Question: I am fetching the data from the DAO to the GUI level.
When I want to load the Table I get an empty table only with the right row count of the clicked db symbol:

To load the elements I use:
'''
playlistTable.addMouseListener(new MouseAdapter() {
public void mouseClicked(MouseEvent e) {
if (e.getClickCount() == 1) {
JTable target = (JTable)e.getSource();
int row = target.getSelectedRow();
playlistTableModel.setPlaylists(playlistService.getMoviesOfPlaylist(row));
}
'''
Why is the Table empty?
Table model code:
'''
public class PlaylistTableModel extends AbstractTableModel {
/**
* Generated UID
*/
private static final long serialVersionUID = 9058516120594137393L;
/**
* List of playlist to be shown
*/
private List<Playlist> playlist;
public PlaylistTableModel(List<Playlist> playlist){
this.playlist=playlist;
}
public int getColumnCount() {
return 1;
}
public int getRowCount() {
return playlist.size();
}
public Object getValueAt(int arg0, int arg1) {
Playlist playlists = playlist.get(arg0);
switch(arg1){
case 0: return playlists.getName();
default: return null;
}
}
public void setPlaylists(List<Playlist> playlist){
this.playlist=playlist;
fireTableDataChanged();//Aktualisiert Playlist automatisch
}
public void setPlaylist(Playlist playlists){
playlist.add(playlists);
fireTableRowsInserted(playlist.size()-1, playlist.size()-1);
}
public String getColumnName(int column) {
if(column==0){
return "Playlist";
}
else{
return null;
}
}
/**
* Returns a movie from the list specified by the index
* @param row index of the movie
* @return movie
*/
public Playlist getPlaylist(int row){
return playlist.get(row);
}
@Override
public boolean isCellEditable(int row, int col) {
return true;
}
@Override
public void setValueAt(Object aValue, int rowIndex, int columnIndex){
if(columnIndex!=0){
return;
}
fireTableCellUpdated(rowIndex, columnIndex);
}
'''
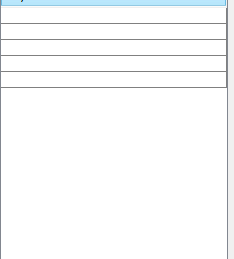
Answer: This method may be the problem,
'''
public void setPlaylist(Playlist playlists){
playlist.add(playlists);
fireTableRowsInserted(playlist.size()-1, playlist.size()-1);
}
'''
Here for example if we got the playlists with size 20. Then after assigning to the table model playlist you are calling,
'''
fireTableRowsInserted(playlist.size()-1, playlist.size()-1);
'''
which will reduce to,
'''
fireTableRowsInserted(19, 19);
'''
But actually what has happened is we are not just inserting one row but 20 rows. So as suggested by <URL> in the answer section, you need to call insert from the start of the row count to the end of the row count. This will 'repaint' the inserted rows.
You can simply call 'fireTableDataChanged();' method also. But this method will 'repaint' entire table. Prefer this method only if the entire table list is changed. Else you have respective 'fireXX' methods for <URL>